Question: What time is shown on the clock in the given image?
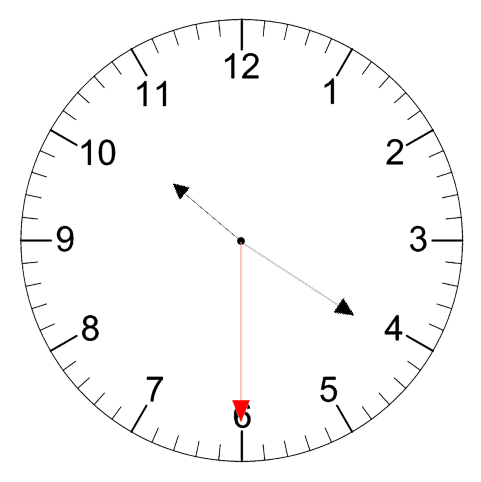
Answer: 10:20:30